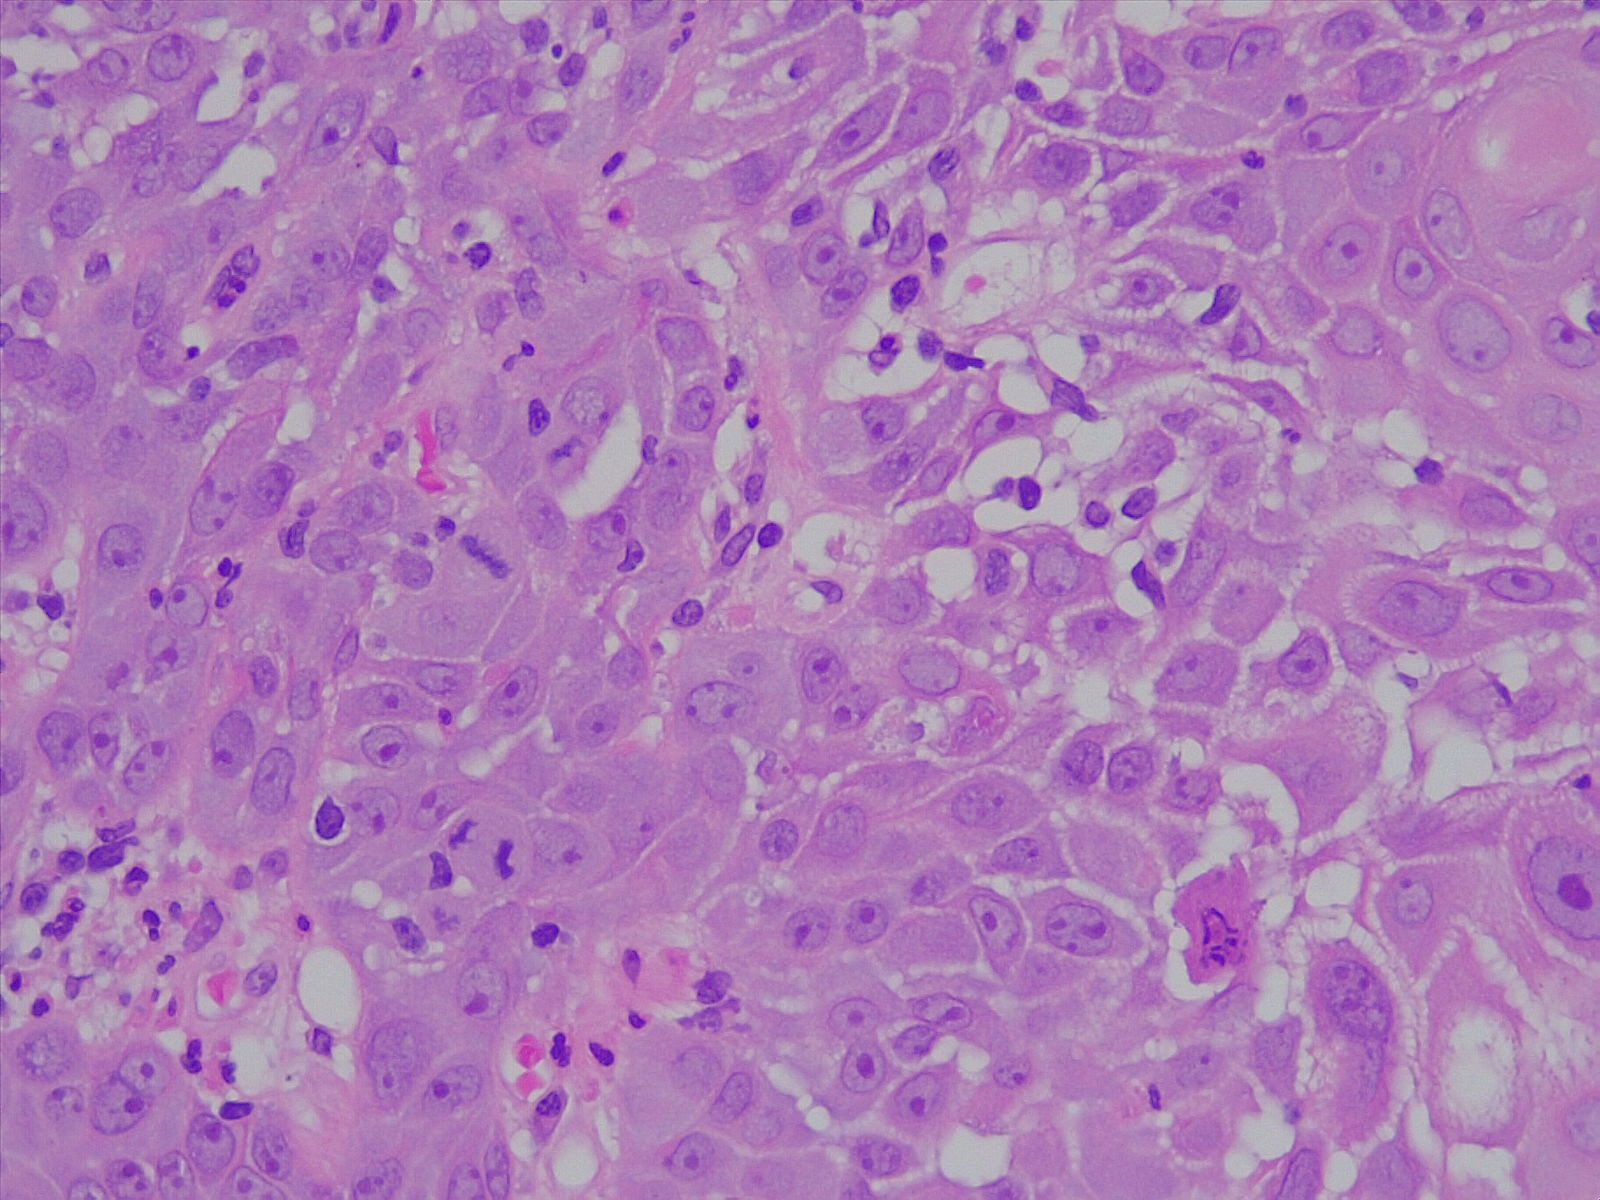
Label: lung squamous cell carcinoma, well differentiated